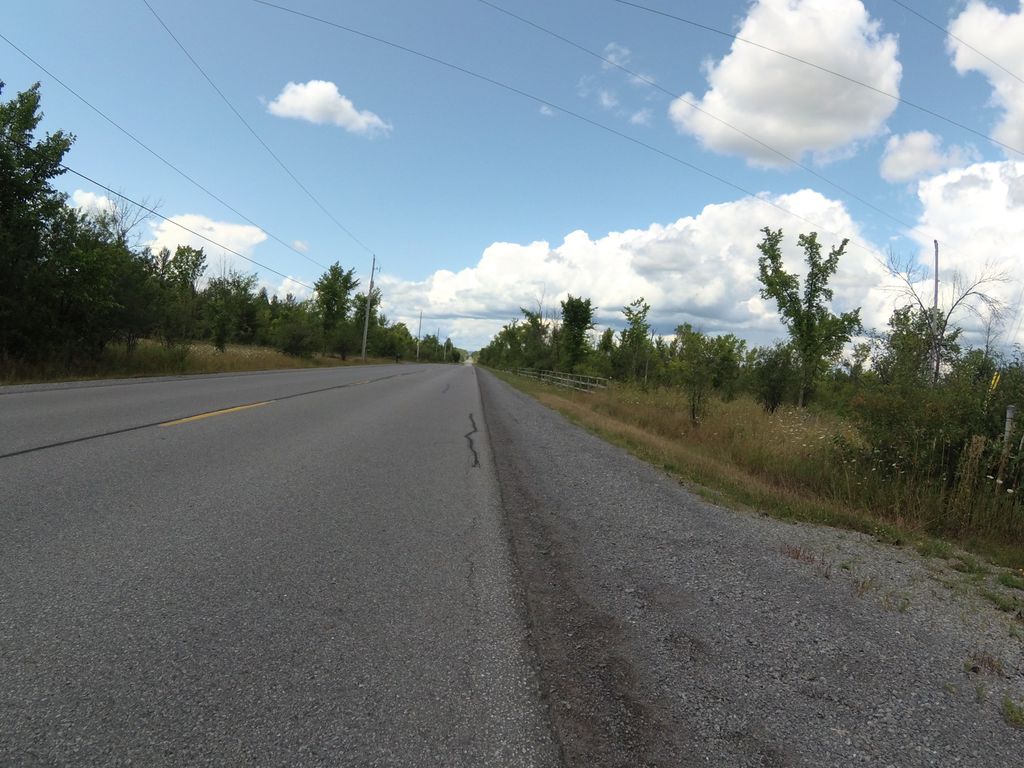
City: ottawa-gatineau